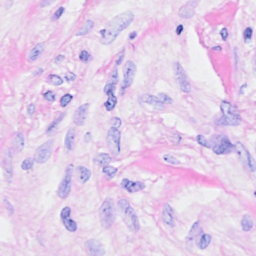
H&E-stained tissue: Breast